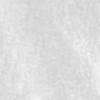
Label: no_change